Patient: sex M, age 60
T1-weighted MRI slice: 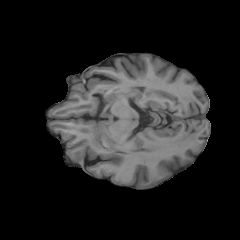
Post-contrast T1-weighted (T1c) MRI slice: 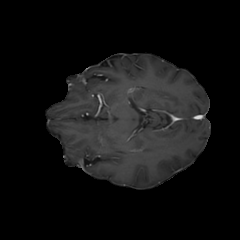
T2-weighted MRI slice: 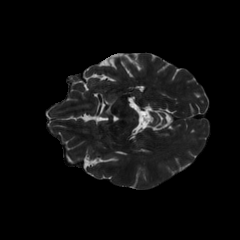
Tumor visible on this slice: no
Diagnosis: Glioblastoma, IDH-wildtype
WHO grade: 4